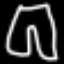
Label: pants